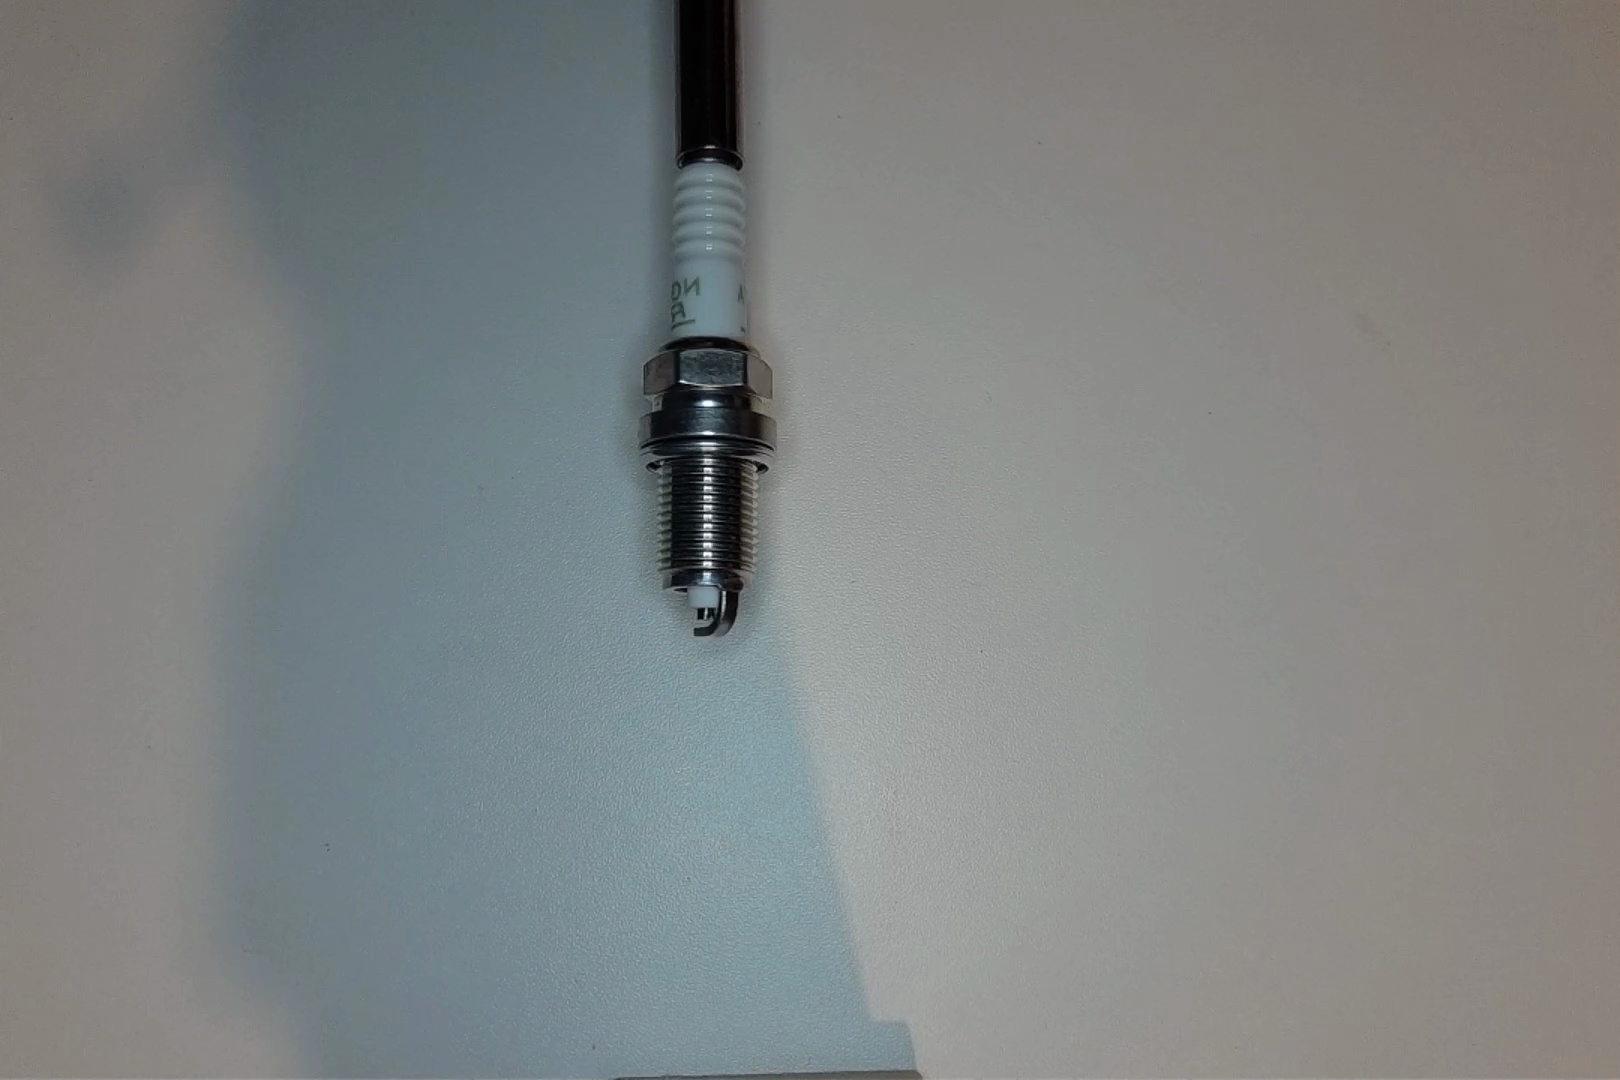
Label: normal